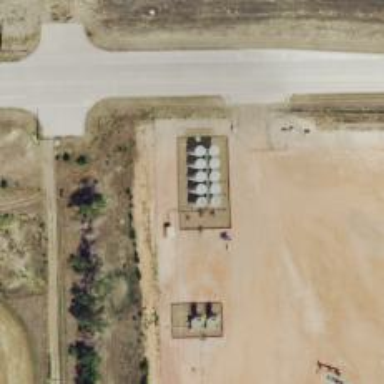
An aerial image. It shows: Storage tank that is man-made.